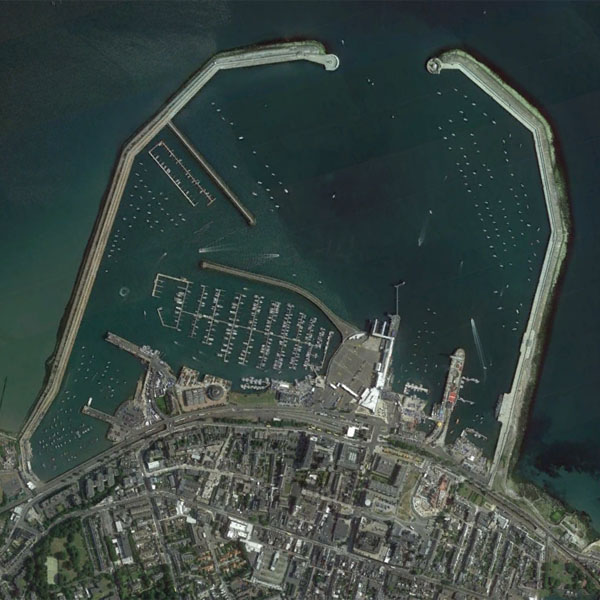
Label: Port